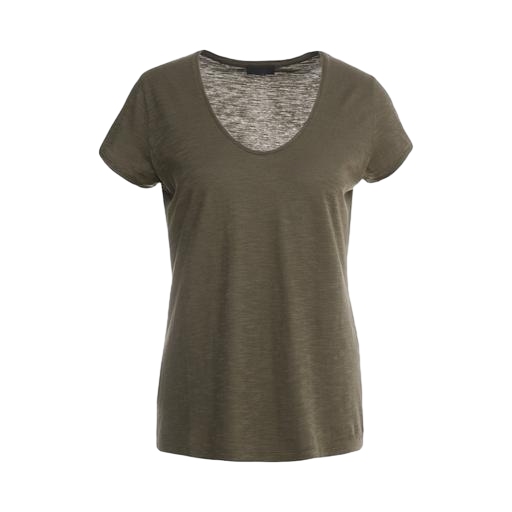
green women's slub jersey t-shirt, green scoop neck t-shirt, scoop-neck tee, white background